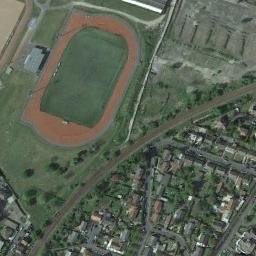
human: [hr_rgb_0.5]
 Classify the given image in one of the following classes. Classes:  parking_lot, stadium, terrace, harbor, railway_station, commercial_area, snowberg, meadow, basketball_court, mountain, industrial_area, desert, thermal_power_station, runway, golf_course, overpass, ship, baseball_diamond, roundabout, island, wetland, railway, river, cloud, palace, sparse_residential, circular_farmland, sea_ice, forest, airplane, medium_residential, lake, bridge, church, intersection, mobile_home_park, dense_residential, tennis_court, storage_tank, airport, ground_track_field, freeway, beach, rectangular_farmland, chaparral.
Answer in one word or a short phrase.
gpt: ground_track_field